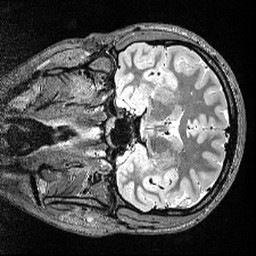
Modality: T2w
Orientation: coronal
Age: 22
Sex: female